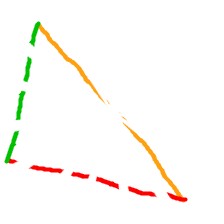
Shape: triangle